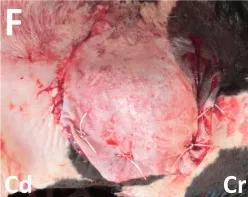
Photos of the surgical procedure for resection of the back mass. (F) The macroscopic views after skin suturing. Cr: Cranial; Cd: Caudal.
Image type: medical_photograph (other_medical_photograph)